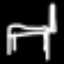
Label: bed